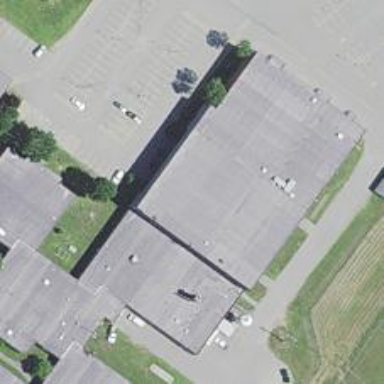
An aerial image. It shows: School building with school amenities.